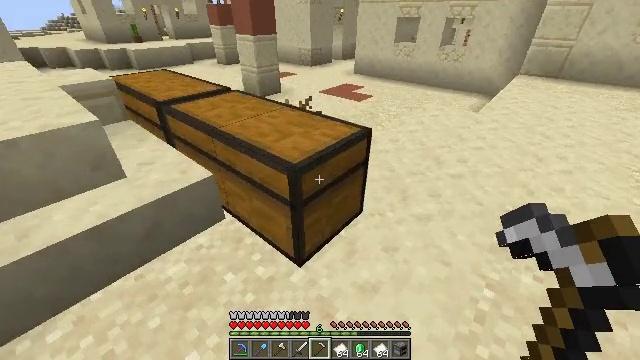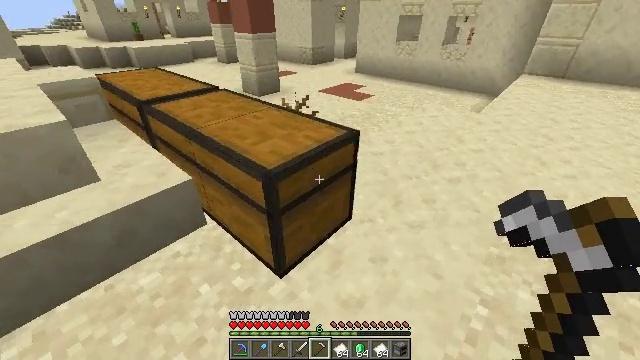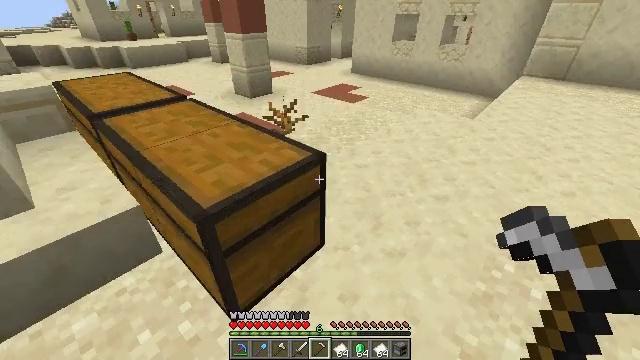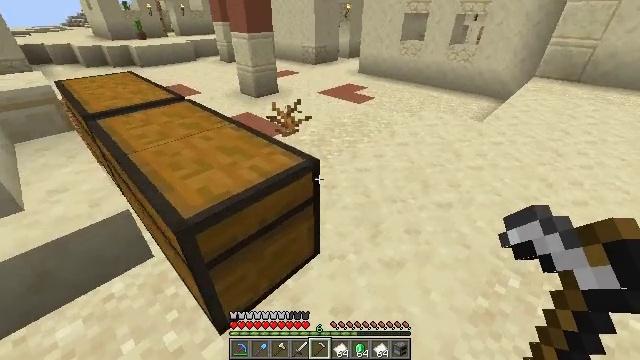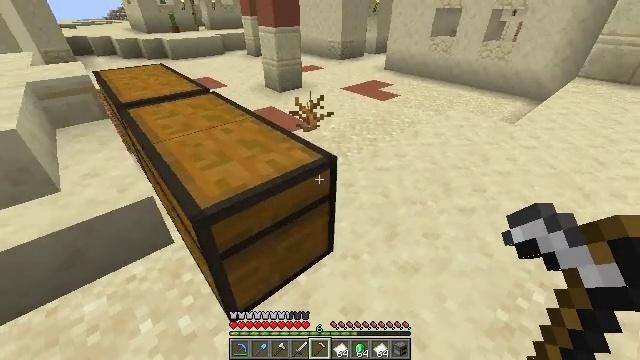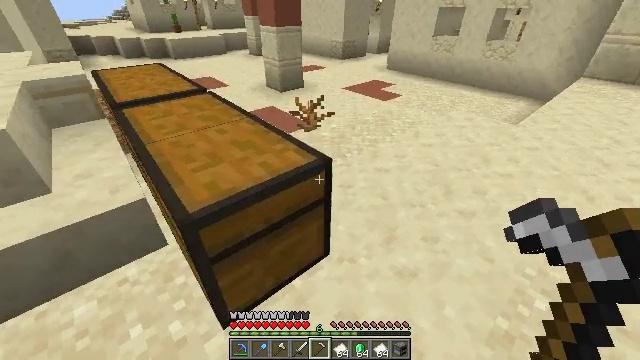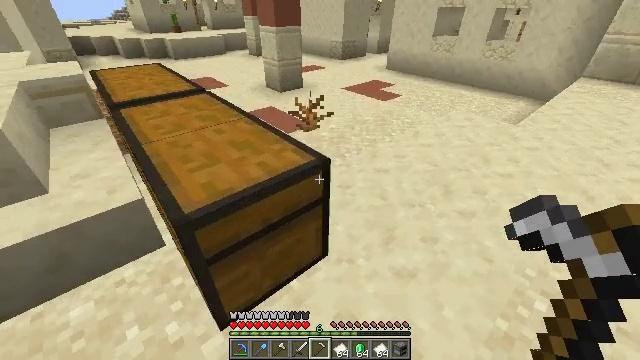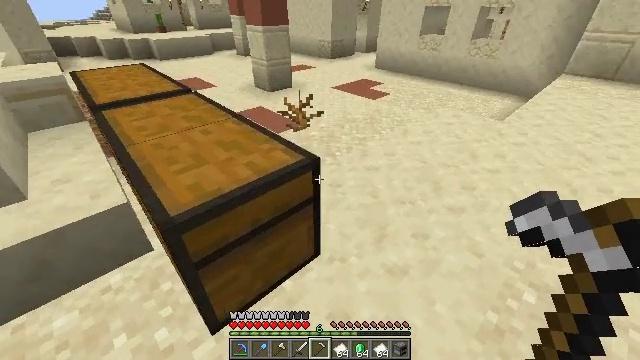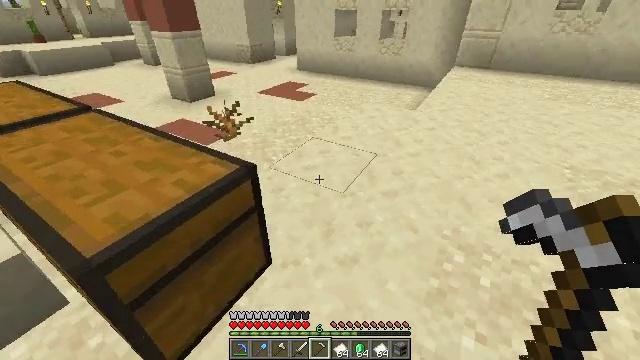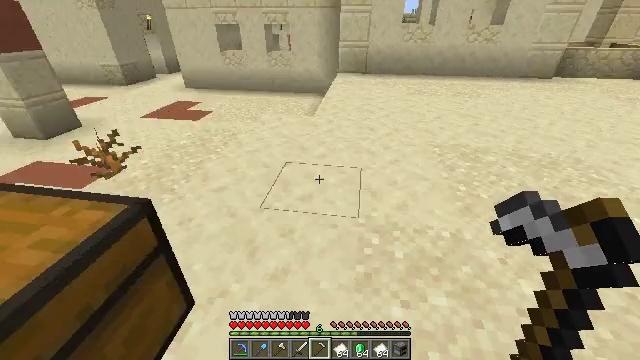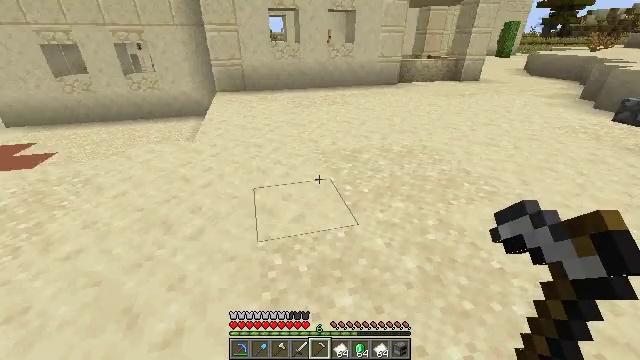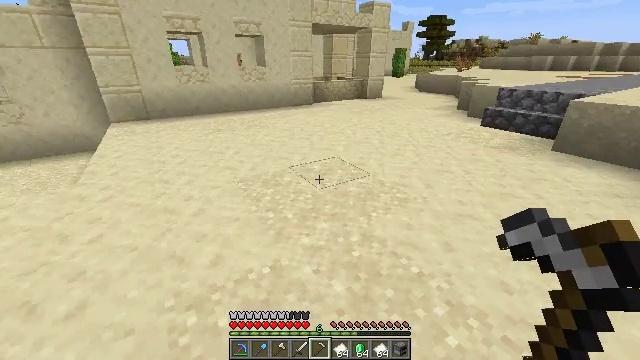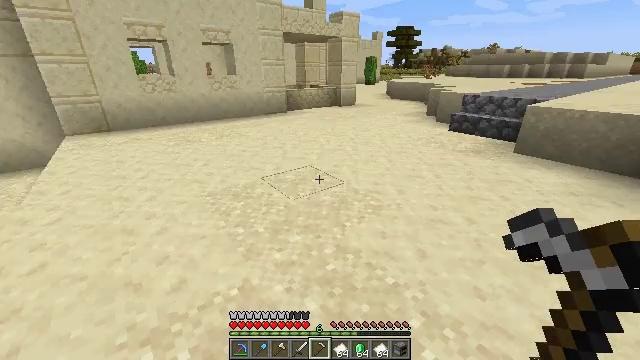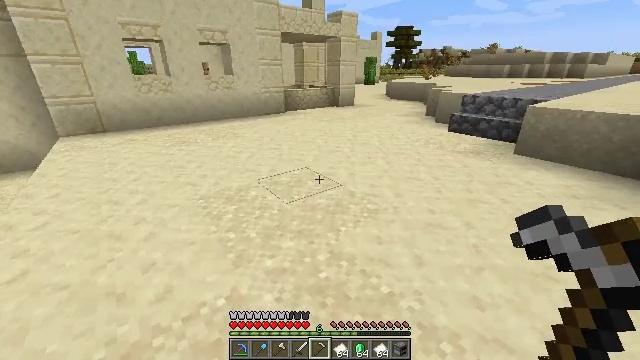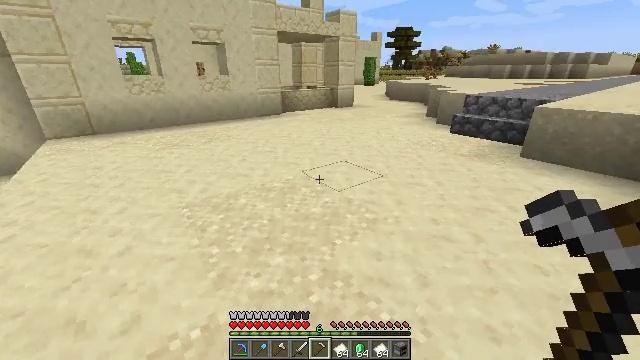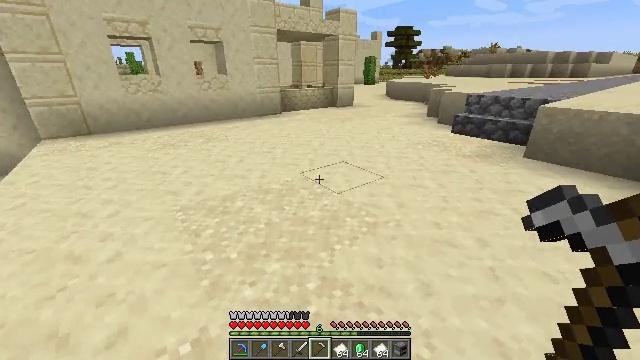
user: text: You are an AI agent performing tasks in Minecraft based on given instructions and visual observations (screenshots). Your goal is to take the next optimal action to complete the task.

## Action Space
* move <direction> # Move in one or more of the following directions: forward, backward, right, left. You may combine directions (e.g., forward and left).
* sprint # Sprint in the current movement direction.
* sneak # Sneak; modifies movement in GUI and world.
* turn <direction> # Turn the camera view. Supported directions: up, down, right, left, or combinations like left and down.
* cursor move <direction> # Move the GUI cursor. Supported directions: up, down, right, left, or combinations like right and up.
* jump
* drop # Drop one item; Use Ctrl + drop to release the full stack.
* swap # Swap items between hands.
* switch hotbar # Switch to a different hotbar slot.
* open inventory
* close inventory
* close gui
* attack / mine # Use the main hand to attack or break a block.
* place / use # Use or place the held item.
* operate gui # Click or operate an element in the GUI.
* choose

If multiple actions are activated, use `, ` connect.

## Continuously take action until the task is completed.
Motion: motion action
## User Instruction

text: Break the dead bush for sticks.
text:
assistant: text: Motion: move forward and move right
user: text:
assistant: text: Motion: move forward and move right
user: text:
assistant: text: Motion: turn left
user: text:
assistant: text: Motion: turn left
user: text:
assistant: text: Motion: no_op
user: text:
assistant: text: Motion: no_op
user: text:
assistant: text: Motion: turn right
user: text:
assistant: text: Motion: turn right
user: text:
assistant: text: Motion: move right, turn right and up
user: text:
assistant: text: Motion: move forward and move right, turn right and up
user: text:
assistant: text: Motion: move forward and move right, turn right and up
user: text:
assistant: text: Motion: move forward and move right, turn right and up
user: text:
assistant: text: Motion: move forward
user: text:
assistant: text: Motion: move forward
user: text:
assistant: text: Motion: move forward
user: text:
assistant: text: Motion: move forward
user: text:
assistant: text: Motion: move forward
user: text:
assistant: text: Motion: move forward
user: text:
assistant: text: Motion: move forward
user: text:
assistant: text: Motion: move forward
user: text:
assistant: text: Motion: move forward
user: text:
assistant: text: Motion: no_op
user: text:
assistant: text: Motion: no_op
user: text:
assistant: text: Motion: no_op
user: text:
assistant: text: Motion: no_op
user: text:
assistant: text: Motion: no_op
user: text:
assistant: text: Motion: no_op
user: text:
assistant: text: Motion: no_op
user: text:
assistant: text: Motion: no_op
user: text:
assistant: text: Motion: open inventory